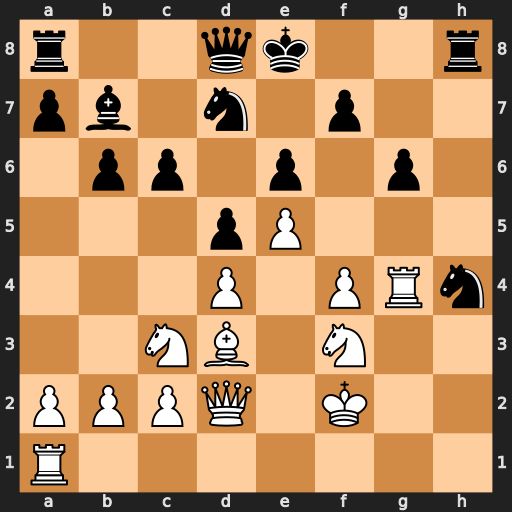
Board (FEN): r2qk2r/pb1n1p2/1pp1p1p1/3pP3/3P1PRn/2NB1N2/PPPQ1K2/R7
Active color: w
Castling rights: kq
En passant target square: -
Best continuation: Rh1 Nxf3 Rxh8+